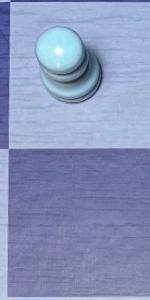
Label: Empty